Interaction volume radius: 10 \u00c5
Interaction volume height: 20 \u00c5
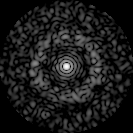
Disorder parameter: 0.8455